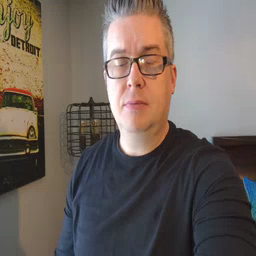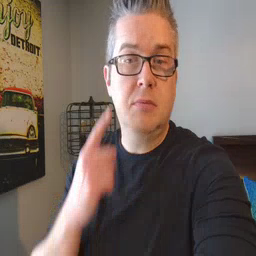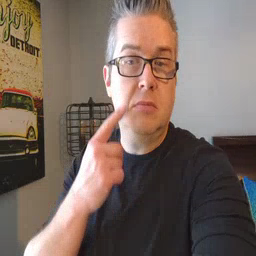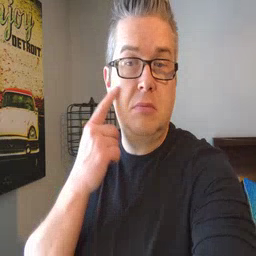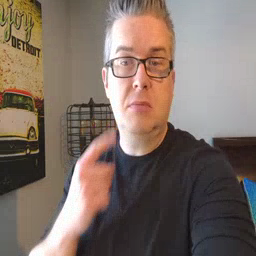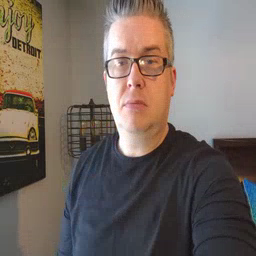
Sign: cheek